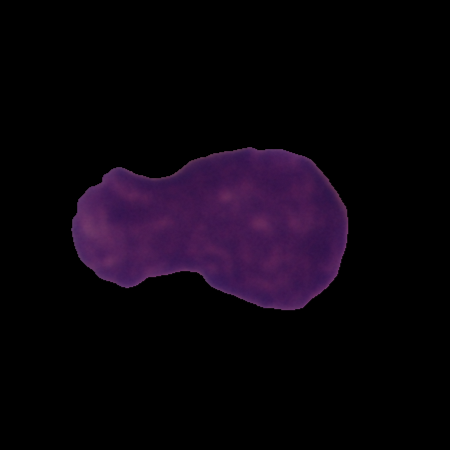
Label: cancer